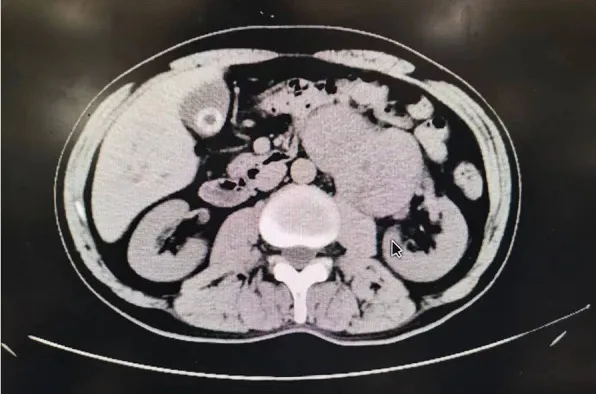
The patient's retroperitoneal undifferentiated pleomorphic sarcoma.
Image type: radiology (ct)